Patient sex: M
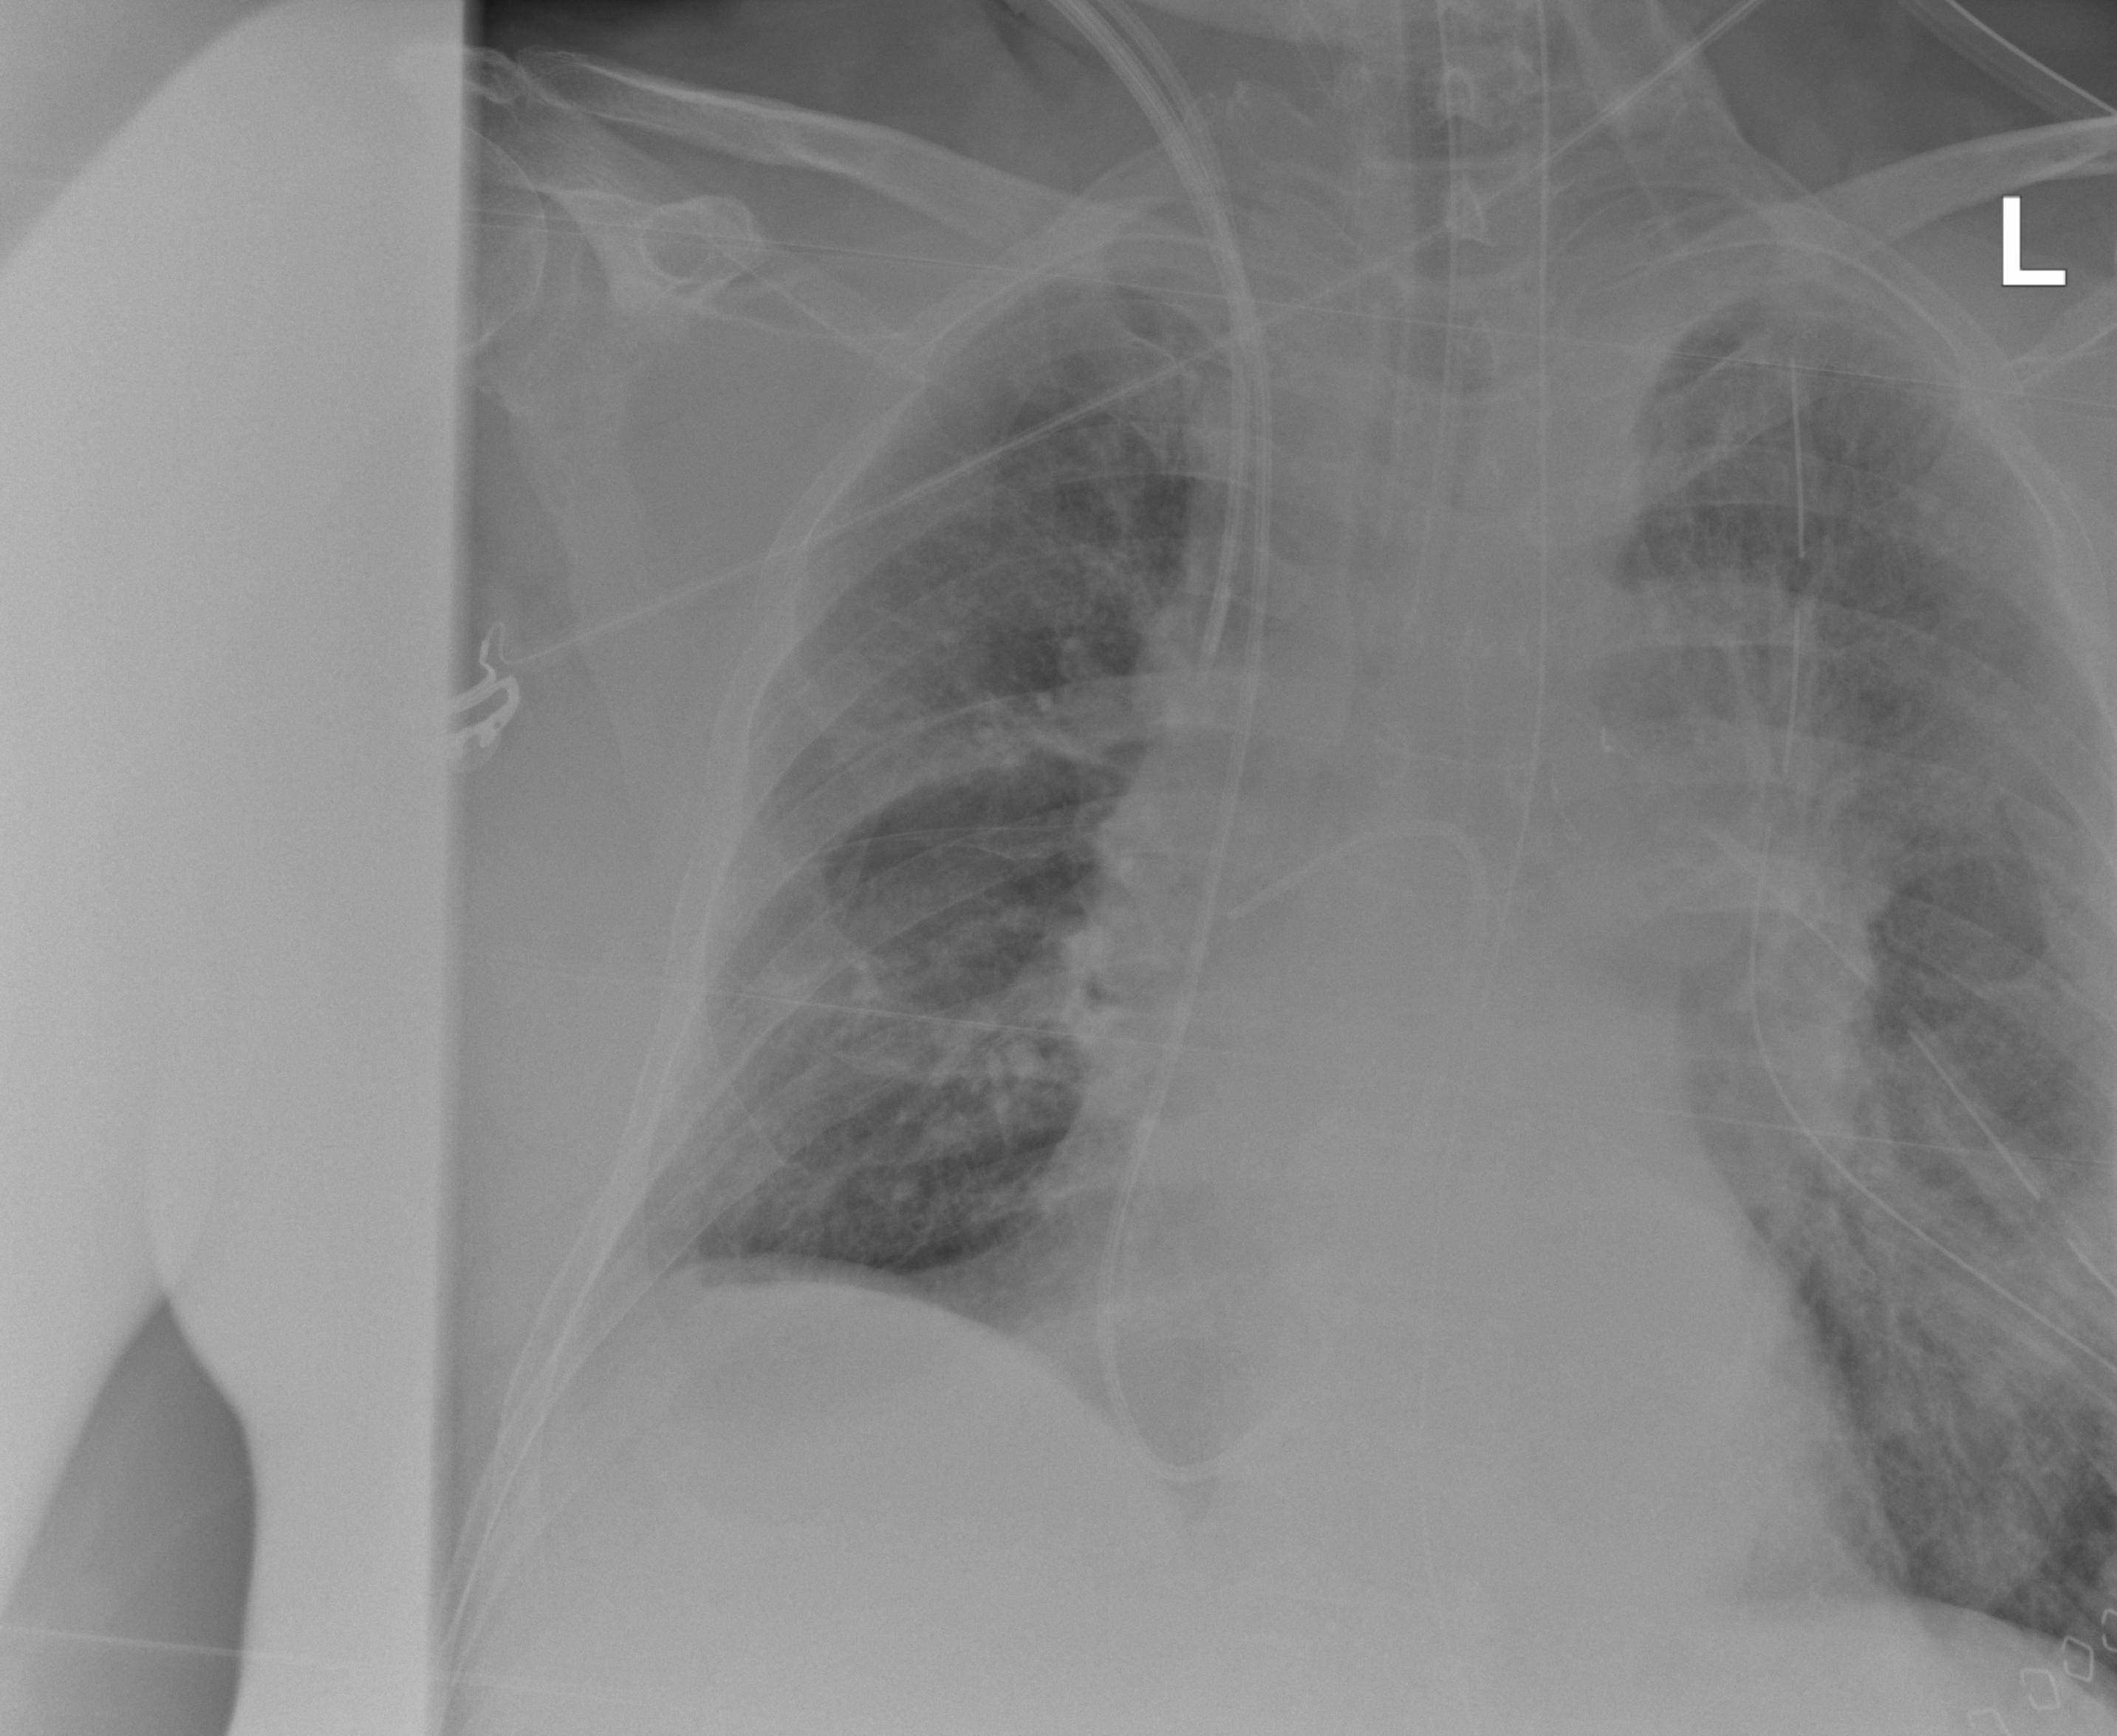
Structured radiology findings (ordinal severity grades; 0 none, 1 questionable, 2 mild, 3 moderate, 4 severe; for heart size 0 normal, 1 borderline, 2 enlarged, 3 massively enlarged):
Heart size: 1
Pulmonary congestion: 2
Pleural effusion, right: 1
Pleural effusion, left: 0
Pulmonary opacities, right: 0
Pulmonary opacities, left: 0
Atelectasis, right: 1
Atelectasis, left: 0